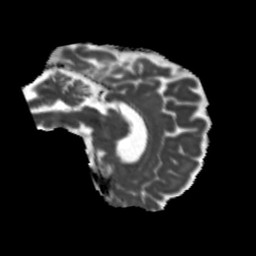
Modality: MD
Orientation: sagittal
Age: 42
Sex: male
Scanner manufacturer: siemens
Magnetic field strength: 3 T
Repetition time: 5.25 s
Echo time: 0.08 s